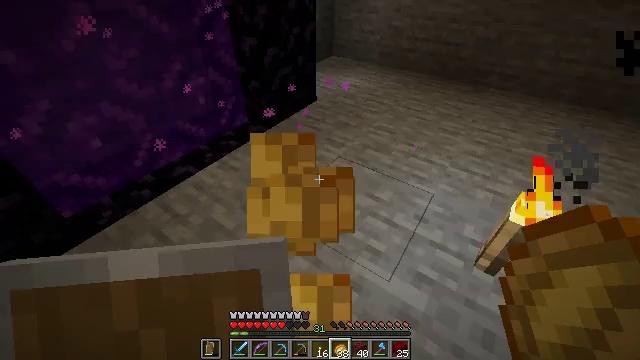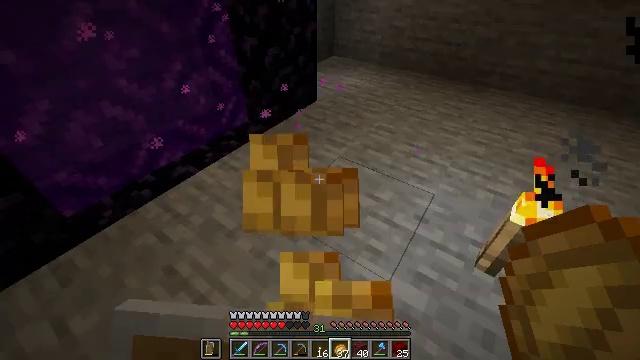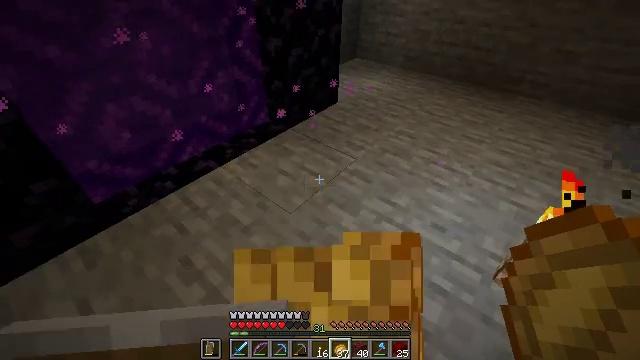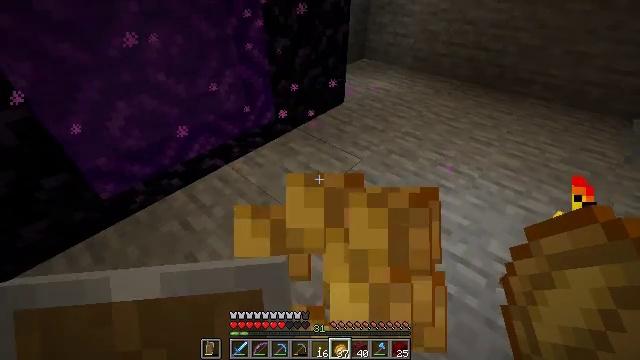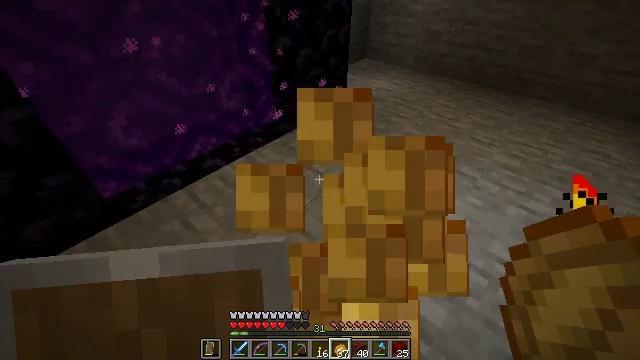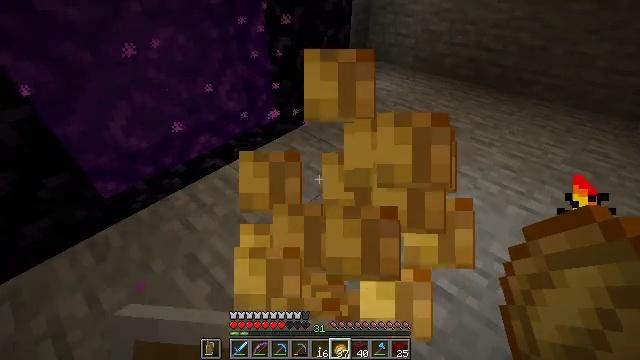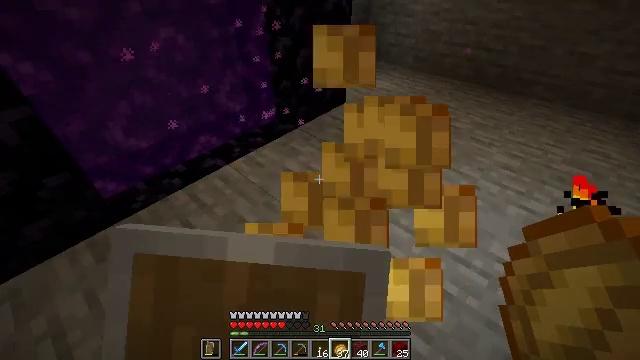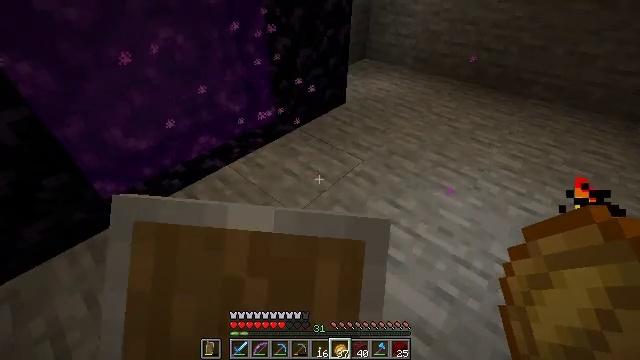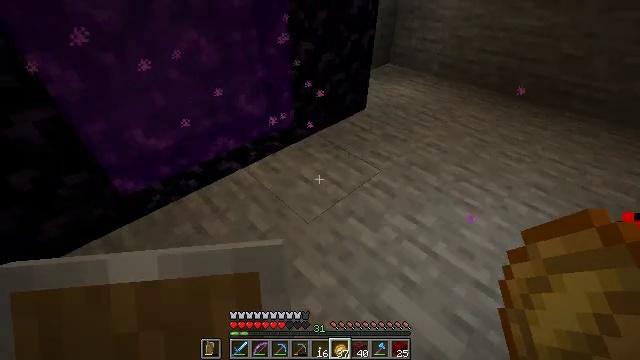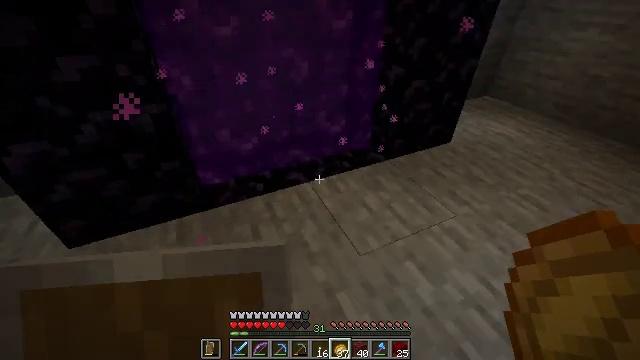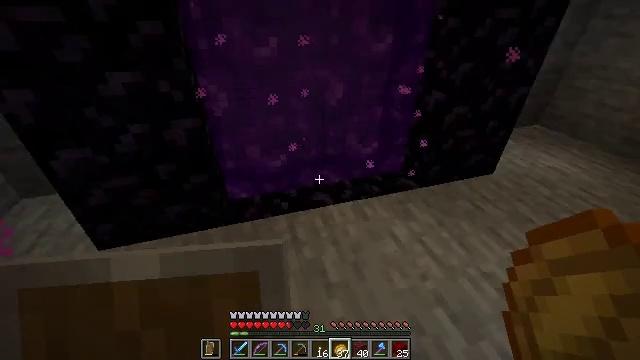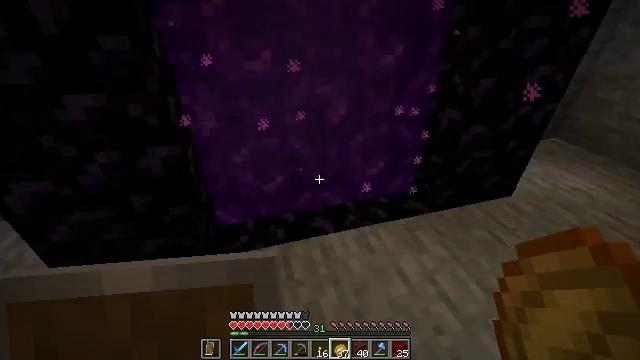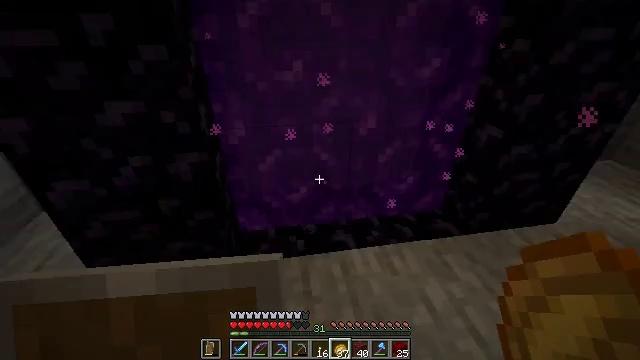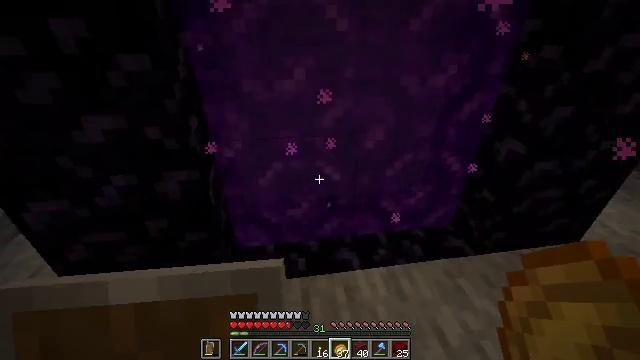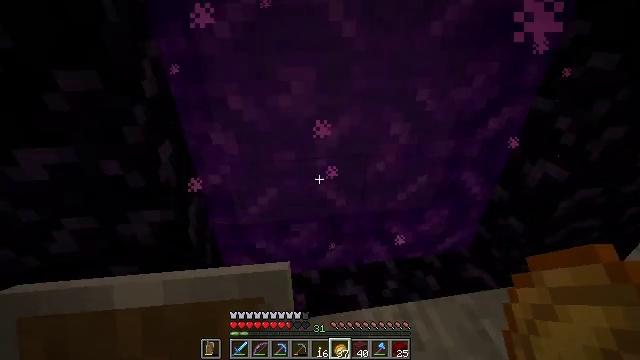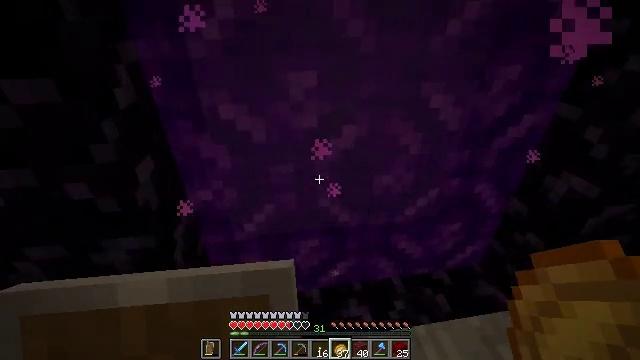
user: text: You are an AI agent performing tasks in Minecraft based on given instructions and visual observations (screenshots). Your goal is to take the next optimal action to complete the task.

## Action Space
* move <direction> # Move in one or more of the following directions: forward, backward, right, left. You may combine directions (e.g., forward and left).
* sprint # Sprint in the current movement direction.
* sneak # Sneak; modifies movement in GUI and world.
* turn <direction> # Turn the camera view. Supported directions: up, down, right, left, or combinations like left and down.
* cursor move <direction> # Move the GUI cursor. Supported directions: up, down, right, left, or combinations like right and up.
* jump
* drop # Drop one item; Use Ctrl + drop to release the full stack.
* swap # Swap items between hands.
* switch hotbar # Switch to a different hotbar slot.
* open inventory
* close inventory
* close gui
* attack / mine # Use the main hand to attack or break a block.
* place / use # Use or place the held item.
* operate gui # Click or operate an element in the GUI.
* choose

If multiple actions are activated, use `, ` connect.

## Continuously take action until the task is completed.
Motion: motion action
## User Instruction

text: Dig up netherrack with a pickaxe.
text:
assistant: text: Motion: use / place
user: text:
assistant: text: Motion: turn left, use / place
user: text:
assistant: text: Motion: turn left, use / place
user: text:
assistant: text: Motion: use / place
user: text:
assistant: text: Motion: use / place
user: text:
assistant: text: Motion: use / place
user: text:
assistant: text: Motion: move forward, use / place
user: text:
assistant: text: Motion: move forward, turn left
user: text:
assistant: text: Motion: move forward, turn left and up
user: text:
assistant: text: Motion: move forward, turn left and up
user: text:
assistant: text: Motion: move forward
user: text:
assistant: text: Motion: move forward, turn left and up
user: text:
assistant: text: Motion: move forward, turn left
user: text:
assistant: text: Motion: move forward
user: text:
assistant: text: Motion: move forward
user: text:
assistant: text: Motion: move forward, turn right and down
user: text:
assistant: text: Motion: move forward
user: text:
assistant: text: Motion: turn right
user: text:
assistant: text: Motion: no_op
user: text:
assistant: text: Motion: no_op
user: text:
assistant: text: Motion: turn right, open inventory
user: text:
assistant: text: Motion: turn right and down, open inventory
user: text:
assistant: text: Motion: turn right and down
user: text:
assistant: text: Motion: turn right and down
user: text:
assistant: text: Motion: turn right and down
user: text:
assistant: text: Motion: sneak, turn right and down
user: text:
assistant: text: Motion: sneak, turn right and down
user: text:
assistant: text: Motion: sneak, turn up
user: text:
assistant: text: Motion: sneak, turn right and up
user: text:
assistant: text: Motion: turn right and up